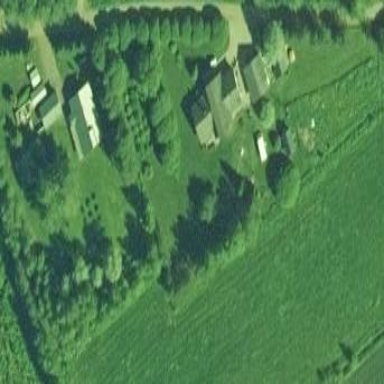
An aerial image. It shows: Farmyard area.